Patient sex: M
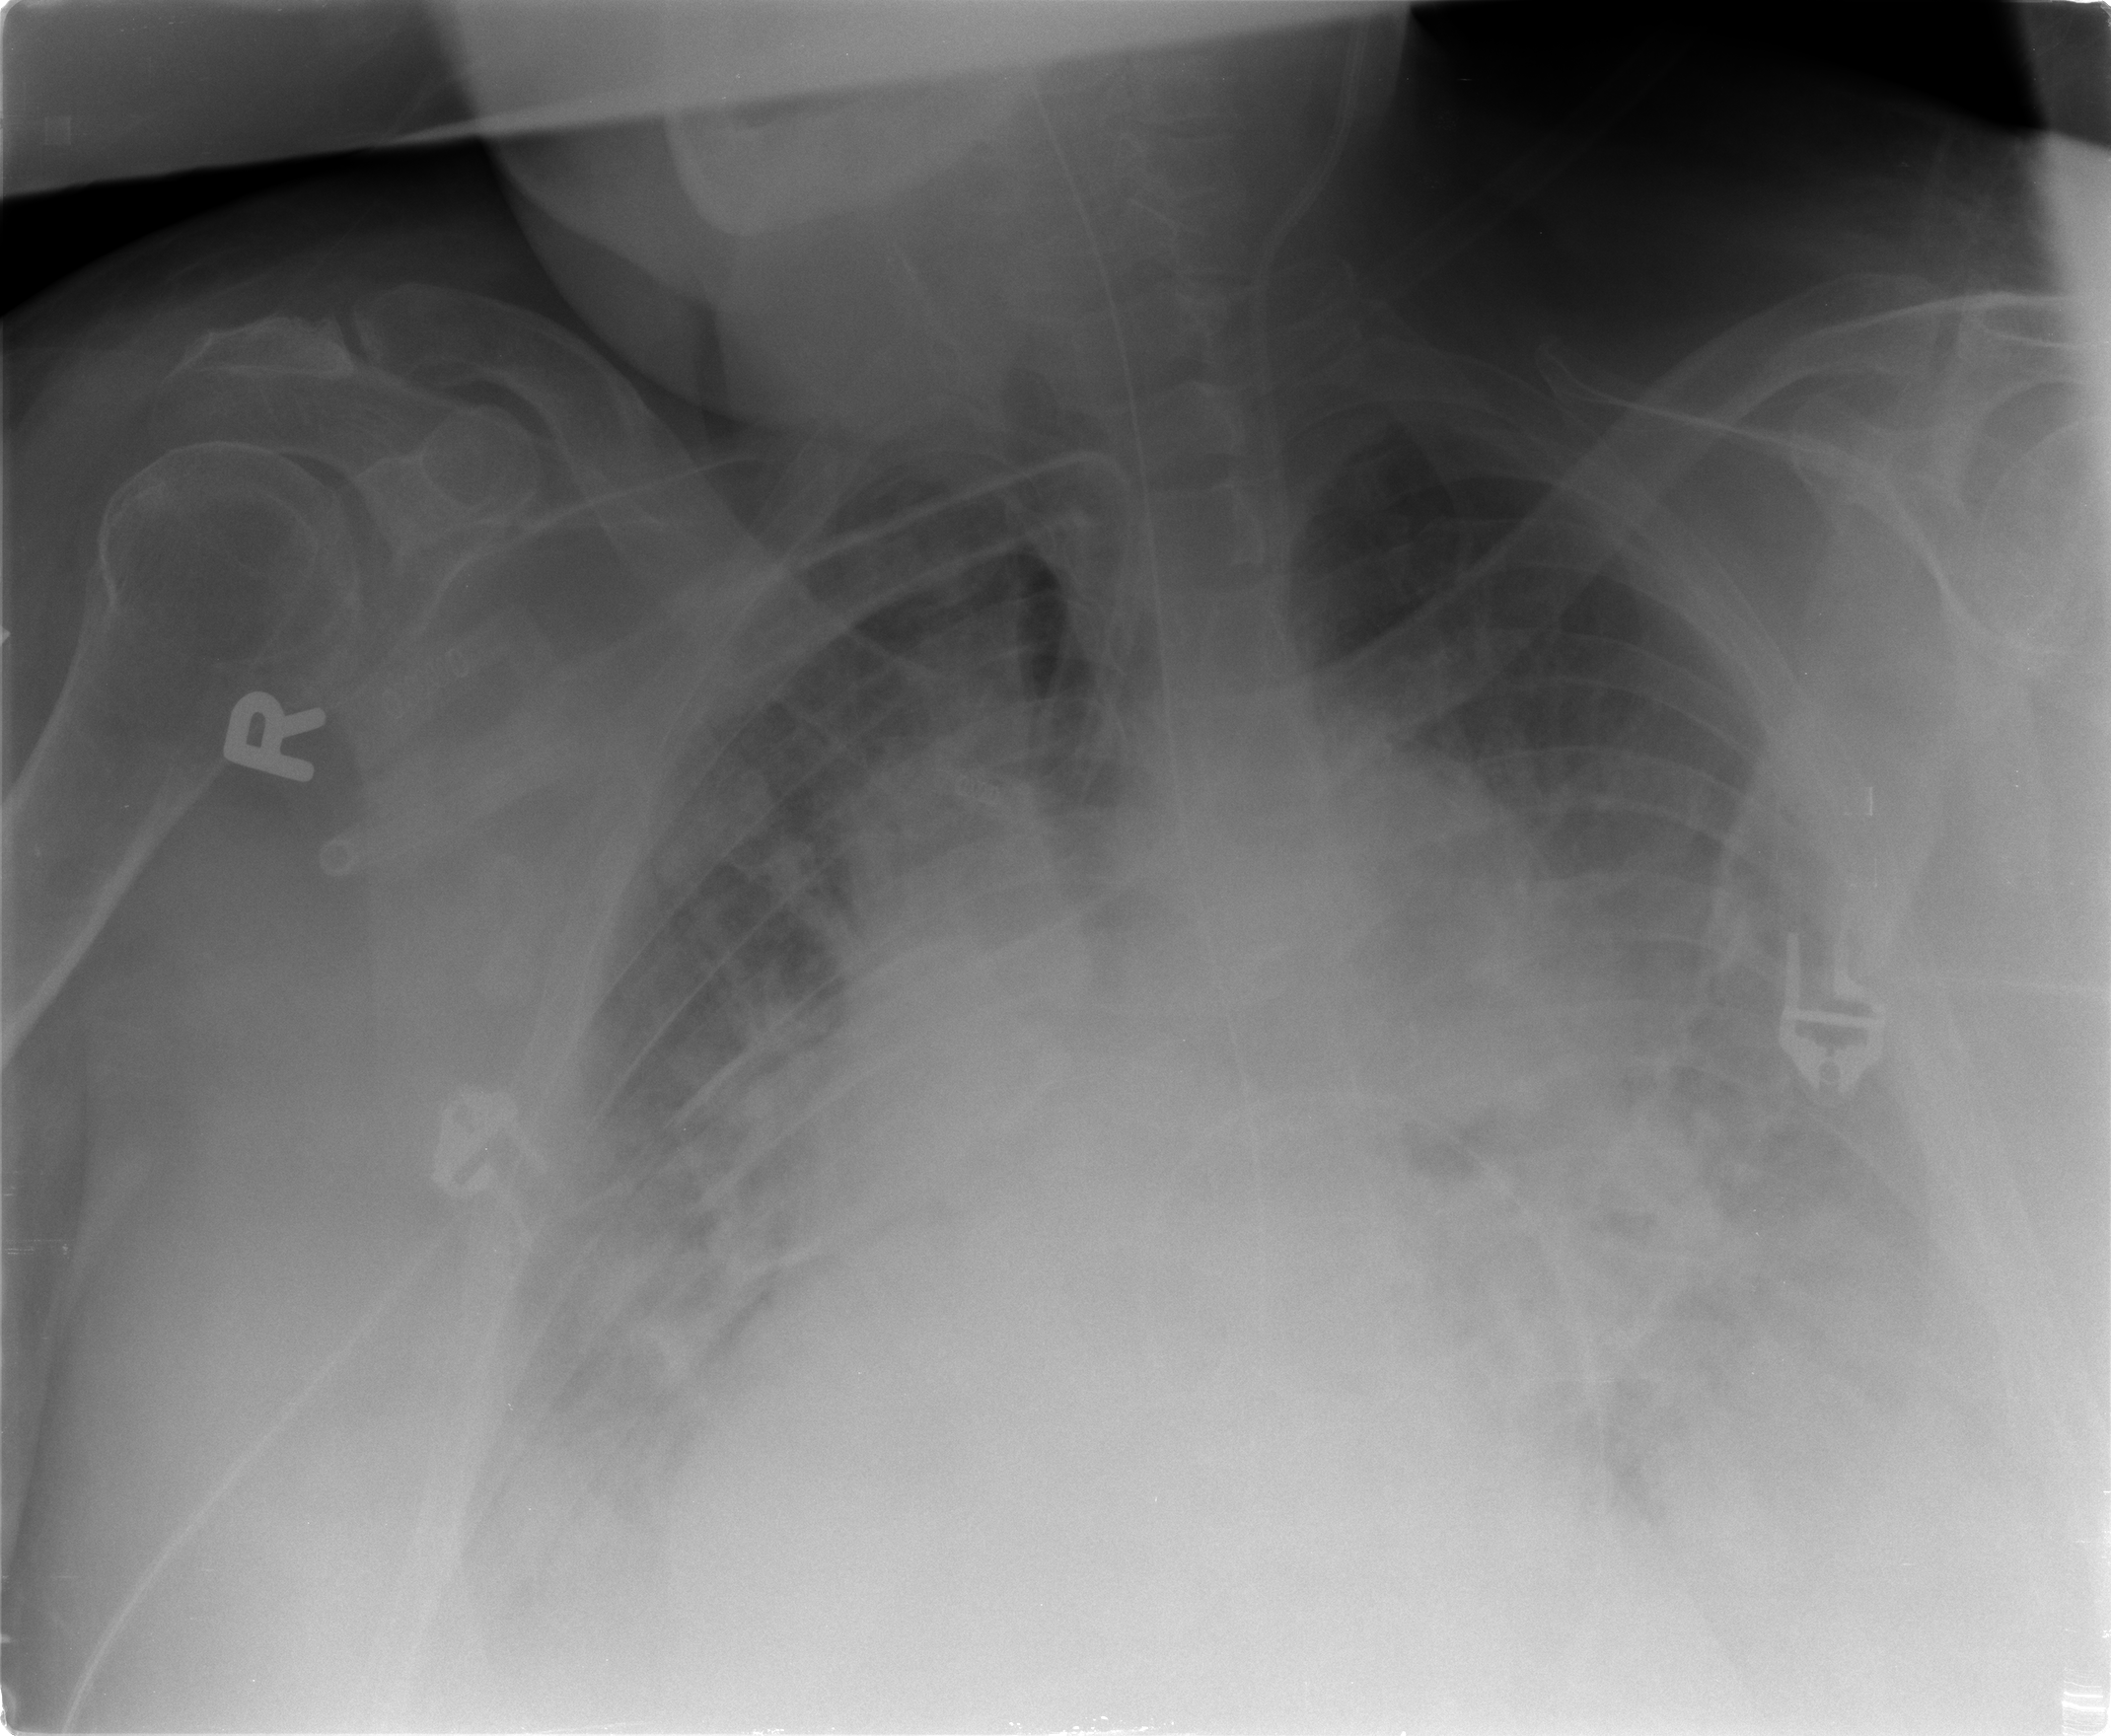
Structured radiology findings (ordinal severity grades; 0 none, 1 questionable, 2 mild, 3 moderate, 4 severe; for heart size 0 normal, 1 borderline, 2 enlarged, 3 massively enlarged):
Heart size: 2
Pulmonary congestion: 2
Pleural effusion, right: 2
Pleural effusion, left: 2
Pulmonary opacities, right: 2
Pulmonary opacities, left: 0
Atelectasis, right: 2
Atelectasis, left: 2